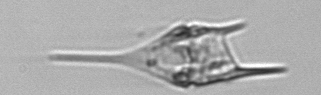
Label: Tripos_lineatus